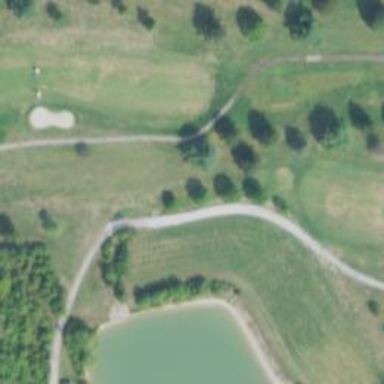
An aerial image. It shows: Path used for both walking and golf.